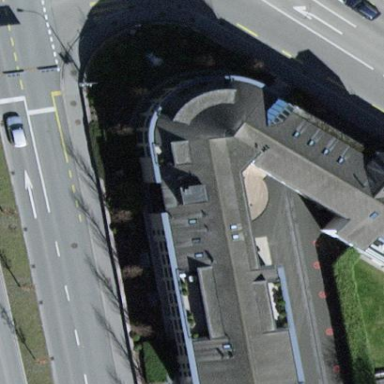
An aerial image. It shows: Commercial building.